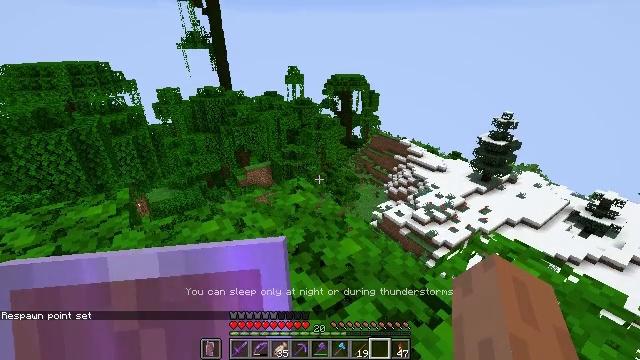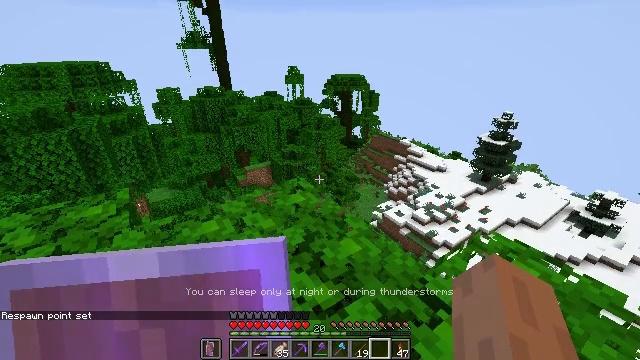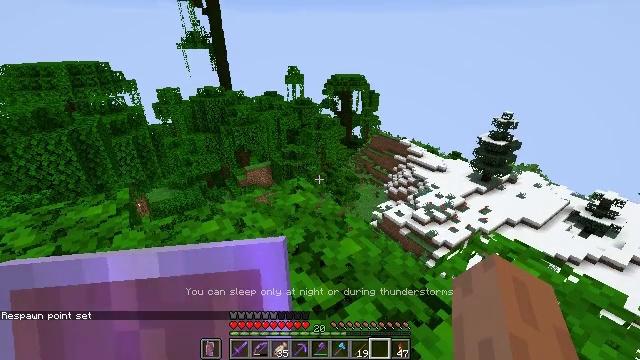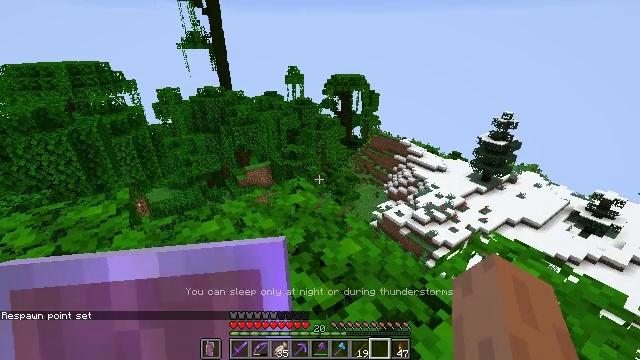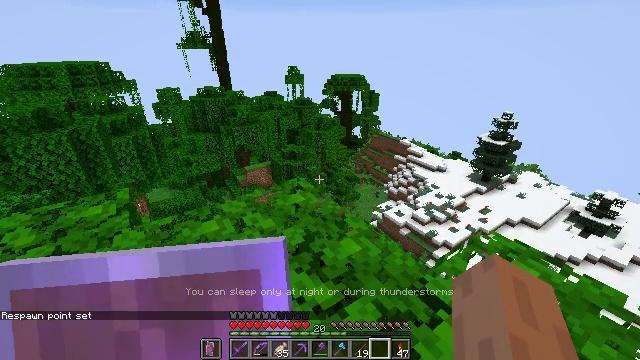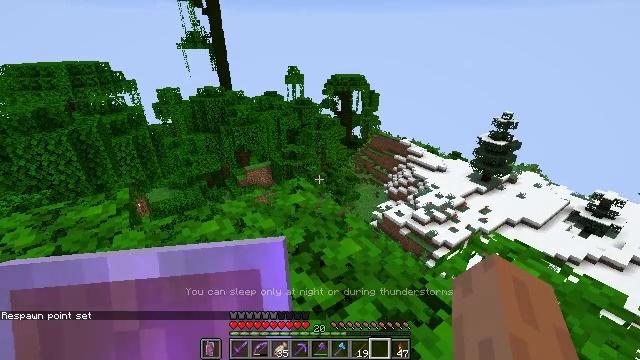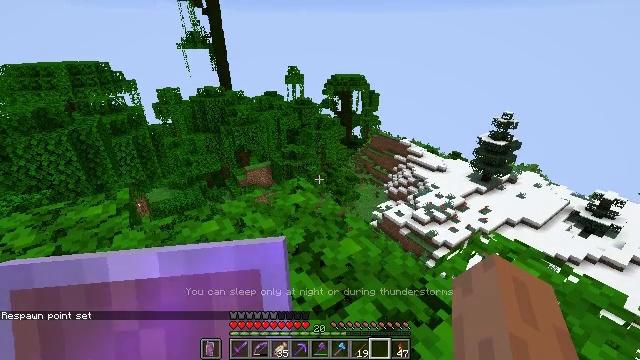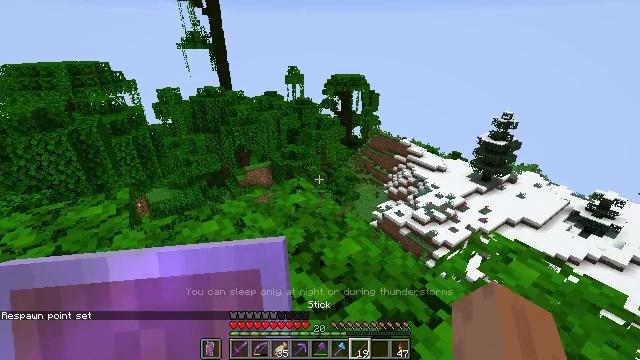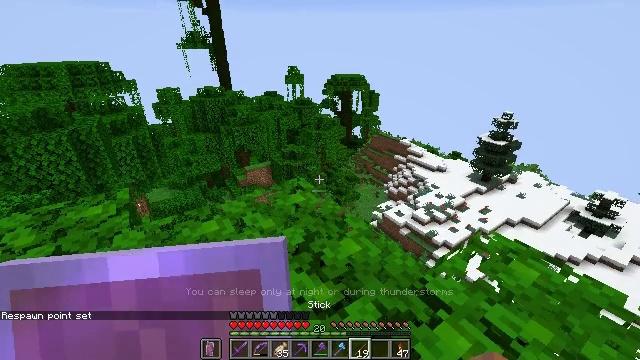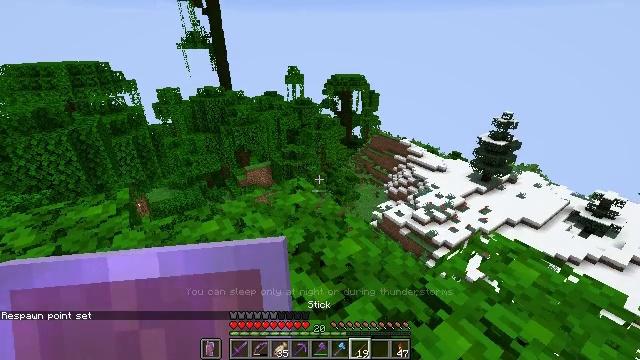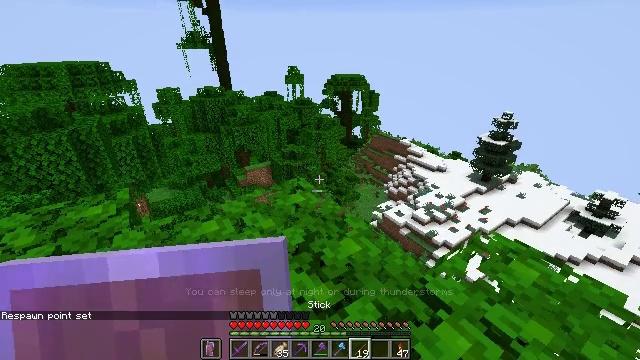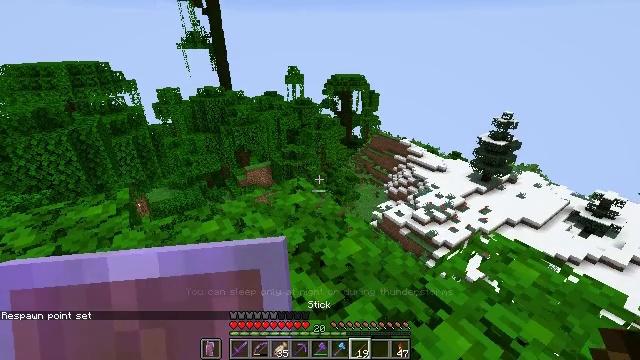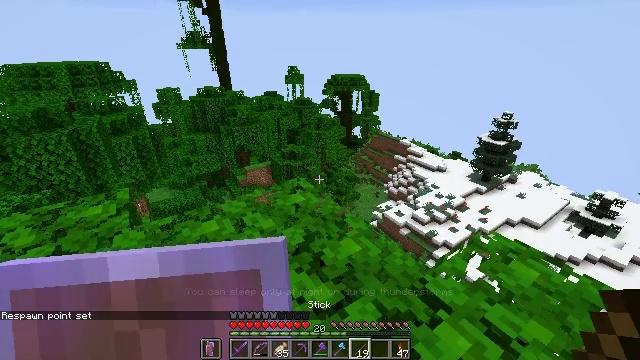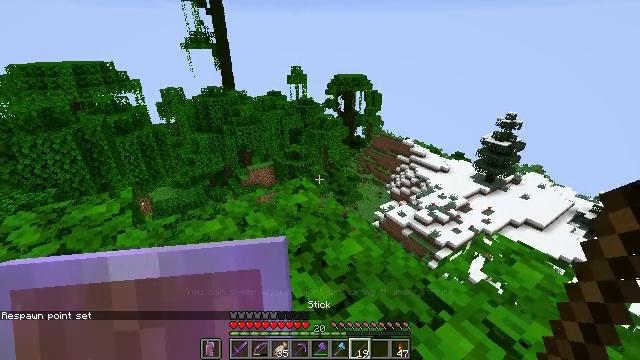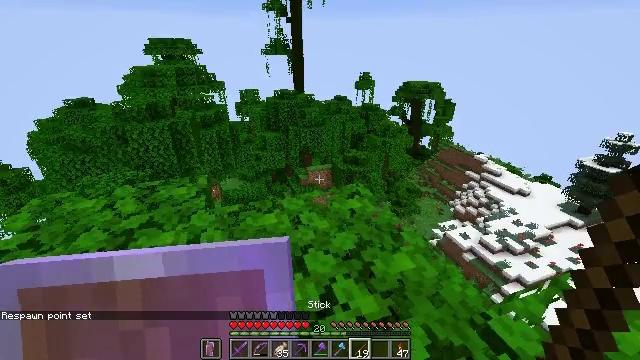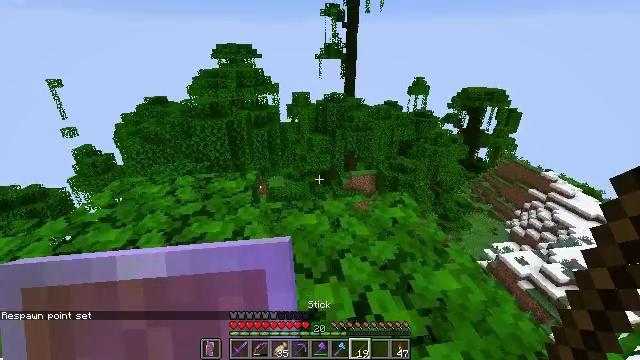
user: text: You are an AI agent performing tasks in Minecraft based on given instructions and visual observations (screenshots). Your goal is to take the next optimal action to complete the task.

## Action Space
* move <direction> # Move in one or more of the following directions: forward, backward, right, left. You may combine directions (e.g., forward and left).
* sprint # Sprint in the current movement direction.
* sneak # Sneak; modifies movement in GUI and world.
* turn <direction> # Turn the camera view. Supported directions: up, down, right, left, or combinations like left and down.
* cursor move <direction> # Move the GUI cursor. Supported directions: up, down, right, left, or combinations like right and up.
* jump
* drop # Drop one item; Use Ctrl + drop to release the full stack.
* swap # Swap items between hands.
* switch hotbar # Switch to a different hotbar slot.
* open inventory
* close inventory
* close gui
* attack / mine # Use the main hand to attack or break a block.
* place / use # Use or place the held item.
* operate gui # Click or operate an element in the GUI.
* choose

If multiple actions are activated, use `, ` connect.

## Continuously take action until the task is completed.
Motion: motion action
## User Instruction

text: Remove oak leaves from branches.
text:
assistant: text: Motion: no_op
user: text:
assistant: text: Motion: no_op
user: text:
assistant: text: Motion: no_op
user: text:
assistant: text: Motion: no_op
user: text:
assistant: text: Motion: no_op
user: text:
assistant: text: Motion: no_op
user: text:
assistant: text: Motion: no_op
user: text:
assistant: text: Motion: no_op
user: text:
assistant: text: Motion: no_op
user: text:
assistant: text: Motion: no_op
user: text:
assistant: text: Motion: no_op
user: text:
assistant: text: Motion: no_op
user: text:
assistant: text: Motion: no_op
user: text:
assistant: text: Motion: turn left and up
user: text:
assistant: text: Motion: turn left
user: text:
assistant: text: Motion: turn left
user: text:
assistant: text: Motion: turn left
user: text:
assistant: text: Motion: turn left
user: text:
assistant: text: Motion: turn left
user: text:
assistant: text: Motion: no_op
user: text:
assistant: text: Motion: no_op
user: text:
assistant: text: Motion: no_op
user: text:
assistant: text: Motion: no_op
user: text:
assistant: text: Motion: turn left
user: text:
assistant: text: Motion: move forward, turn left
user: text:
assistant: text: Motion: move forward, turn left
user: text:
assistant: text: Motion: move forward, turn left
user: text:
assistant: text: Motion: move forward, turn left
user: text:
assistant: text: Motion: move forward, turn left
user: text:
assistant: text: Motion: move forward